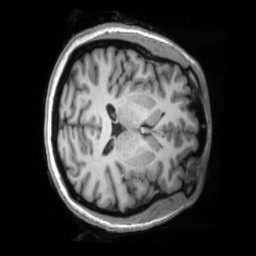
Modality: T1w
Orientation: axial
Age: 43
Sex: female
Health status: ill
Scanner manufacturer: siemens
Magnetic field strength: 3 T
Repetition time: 2.2 s
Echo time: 0.00157 s